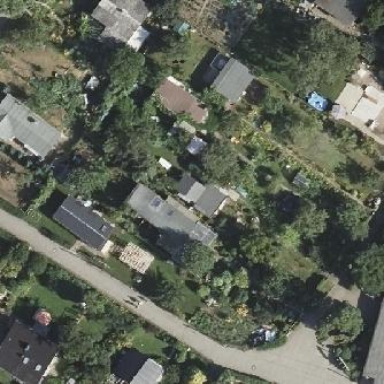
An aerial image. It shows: Plot in the allotments.